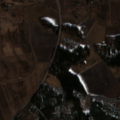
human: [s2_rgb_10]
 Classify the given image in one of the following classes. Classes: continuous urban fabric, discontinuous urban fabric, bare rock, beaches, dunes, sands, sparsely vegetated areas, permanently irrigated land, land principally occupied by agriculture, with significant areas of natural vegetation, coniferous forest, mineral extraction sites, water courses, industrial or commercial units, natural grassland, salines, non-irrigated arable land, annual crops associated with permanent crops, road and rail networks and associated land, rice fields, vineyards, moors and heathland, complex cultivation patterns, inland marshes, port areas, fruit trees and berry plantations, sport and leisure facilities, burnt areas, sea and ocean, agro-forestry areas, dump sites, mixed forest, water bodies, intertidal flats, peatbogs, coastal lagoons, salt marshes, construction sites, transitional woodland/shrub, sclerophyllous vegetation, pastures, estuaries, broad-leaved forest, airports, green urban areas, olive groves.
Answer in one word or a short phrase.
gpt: non-irrigated arable land, land principally occupied by agriculture, with significant areas of natural vegetation, coniferous forest, mixed forest